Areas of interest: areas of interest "Border Crossing"
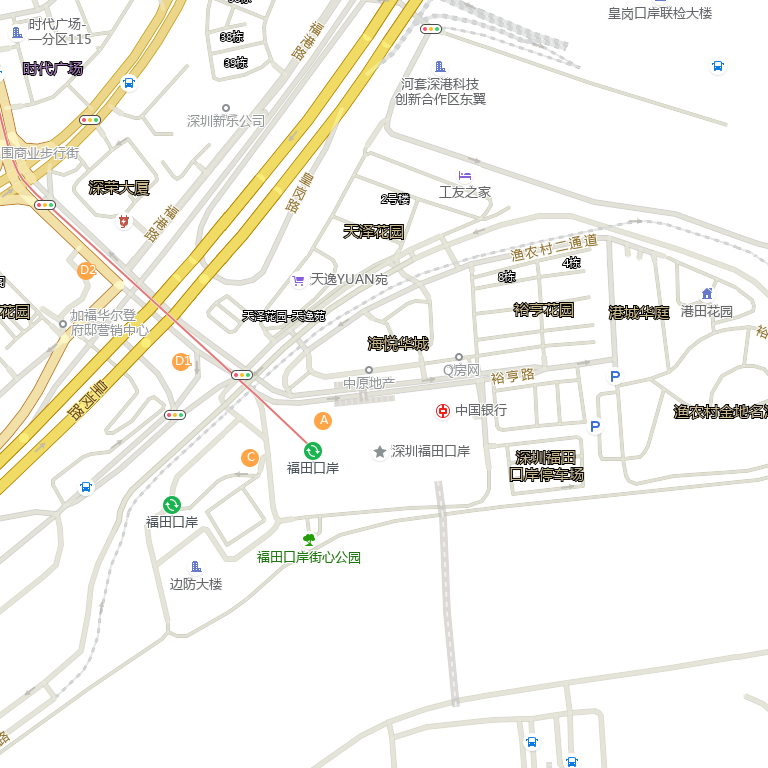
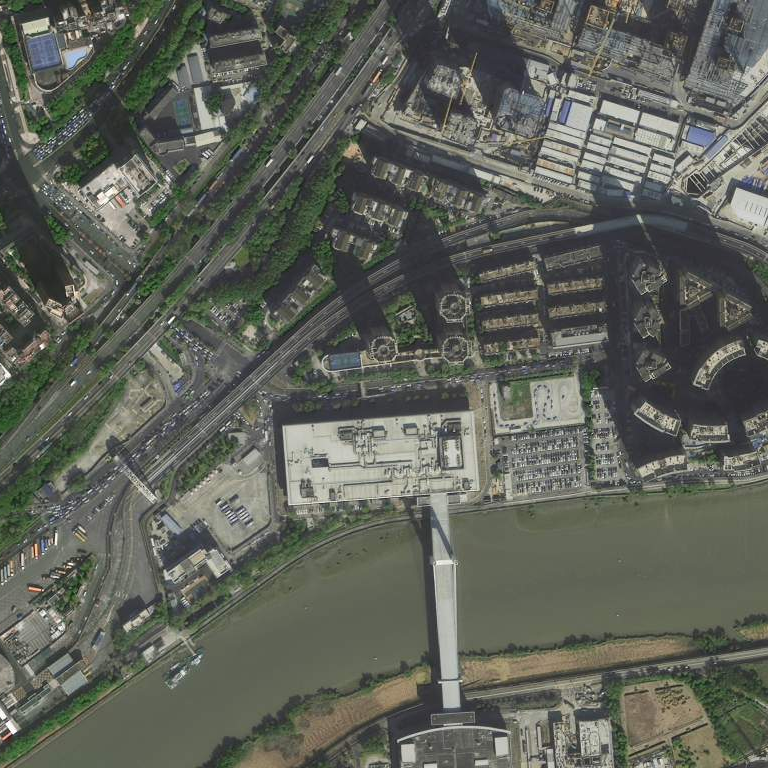